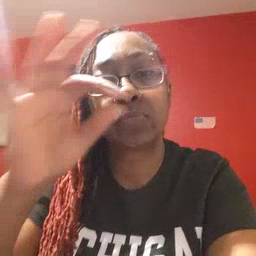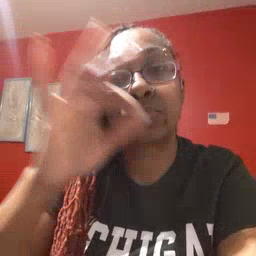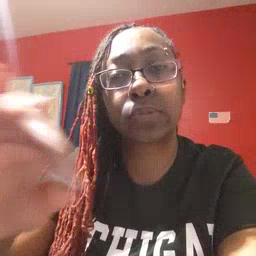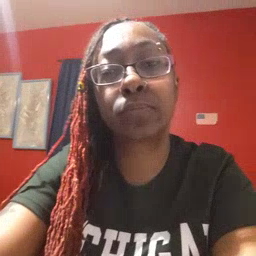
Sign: frenchfries